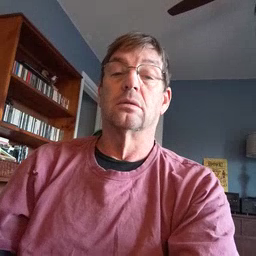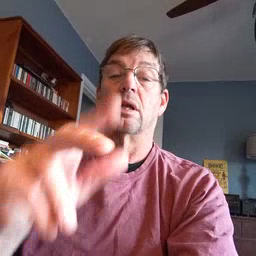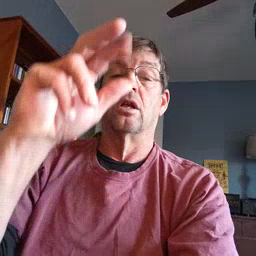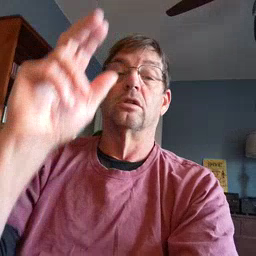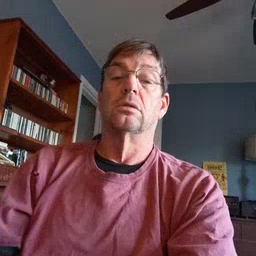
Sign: stairs